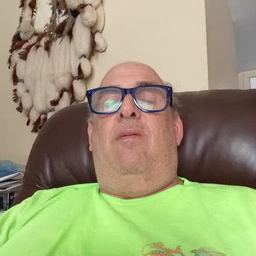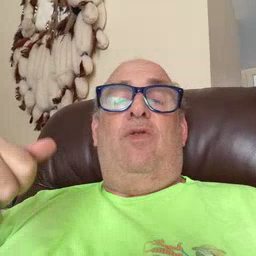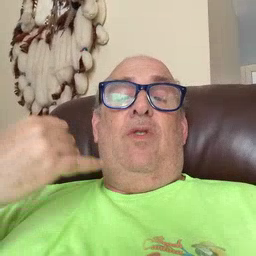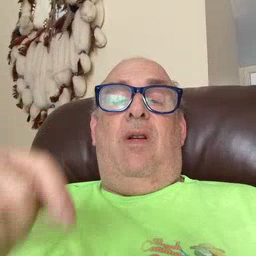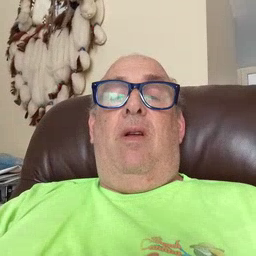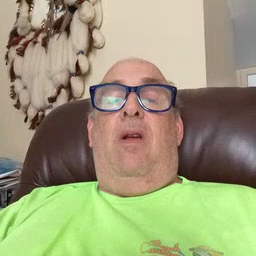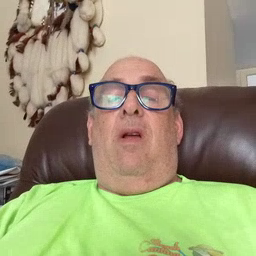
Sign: jacket